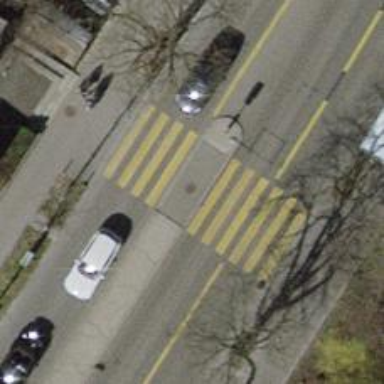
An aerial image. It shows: Secondary road with asphalt surface and separate sidewalk. There are trolley wires present.